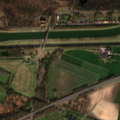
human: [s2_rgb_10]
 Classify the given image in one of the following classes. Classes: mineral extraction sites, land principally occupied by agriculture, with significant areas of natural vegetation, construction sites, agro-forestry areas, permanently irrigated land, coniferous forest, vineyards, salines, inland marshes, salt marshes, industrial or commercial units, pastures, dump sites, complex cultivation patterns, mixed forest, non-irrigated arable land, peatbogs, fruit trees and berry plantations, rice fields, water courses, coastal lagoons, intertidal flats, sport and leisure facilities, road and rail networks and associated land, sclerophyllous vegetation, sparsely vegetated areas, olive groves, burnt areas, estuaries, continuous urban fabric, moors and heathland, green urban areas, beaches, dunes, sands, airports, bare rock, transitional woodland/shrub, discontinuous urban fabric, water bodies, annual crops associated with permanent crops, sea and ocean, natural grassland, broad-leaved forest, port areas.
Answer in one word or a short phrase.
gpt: non-irrigated arable land, pastures, complex cultivation patterns, broad-leaved forest, transitional woodland/shrub, water courses, water bodies